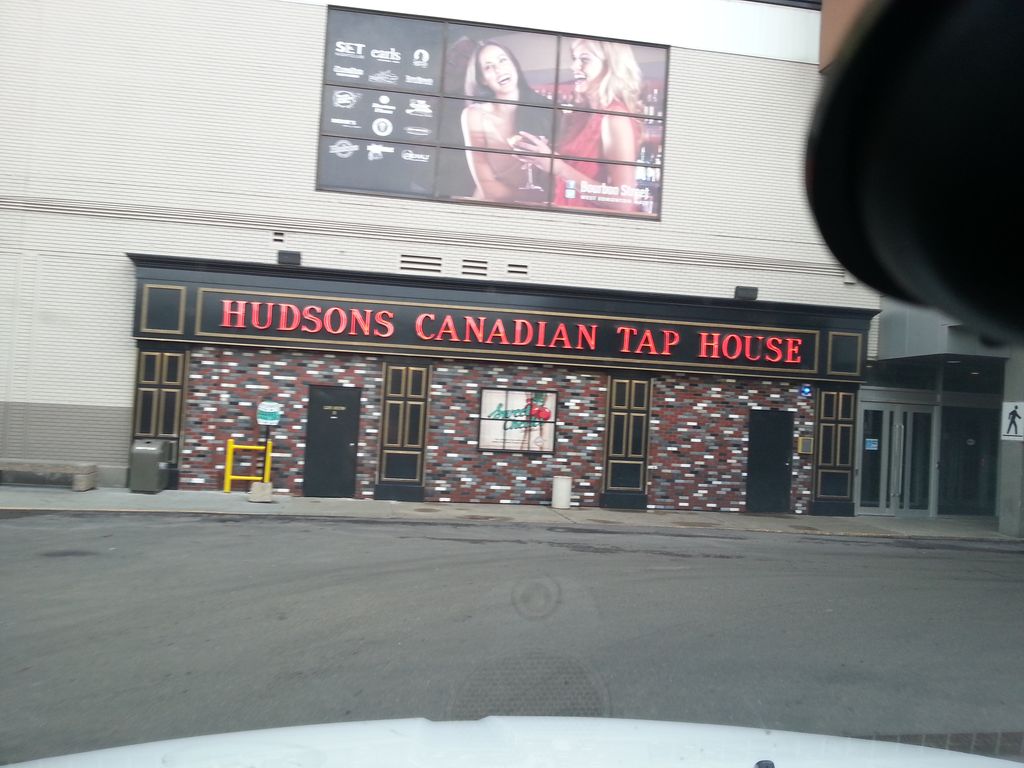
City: edmonton